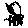
Label: fish